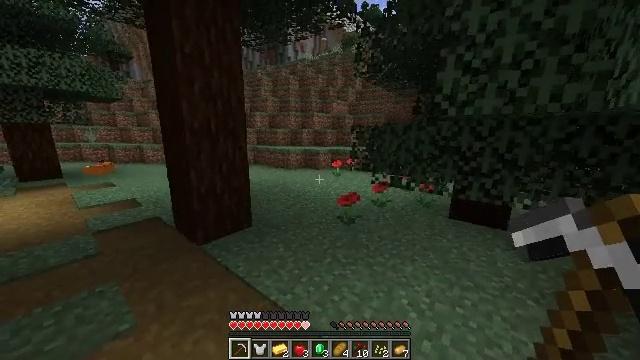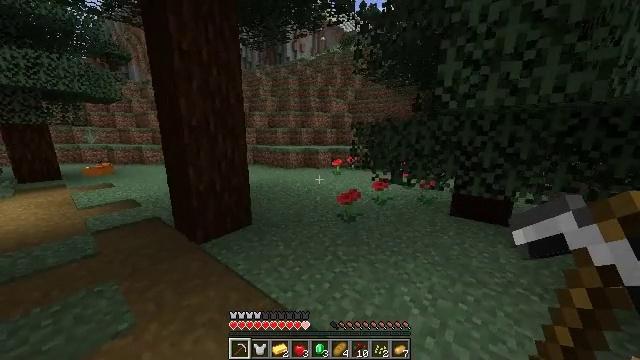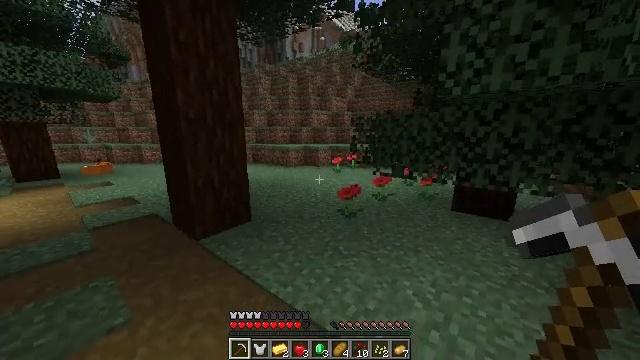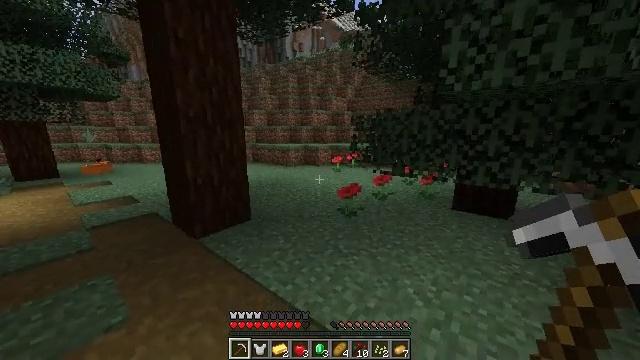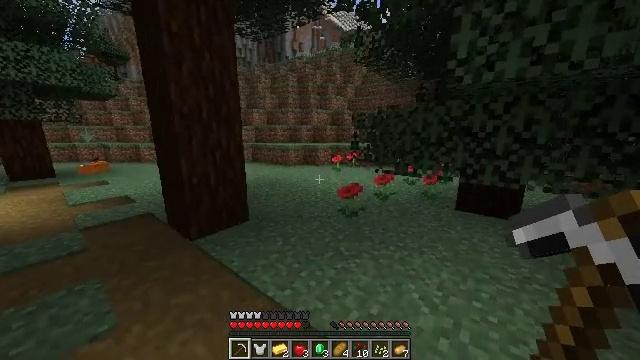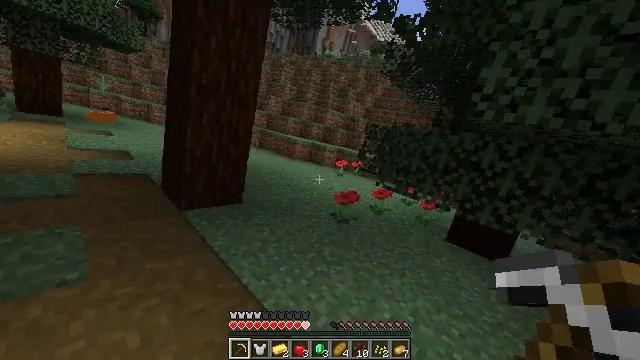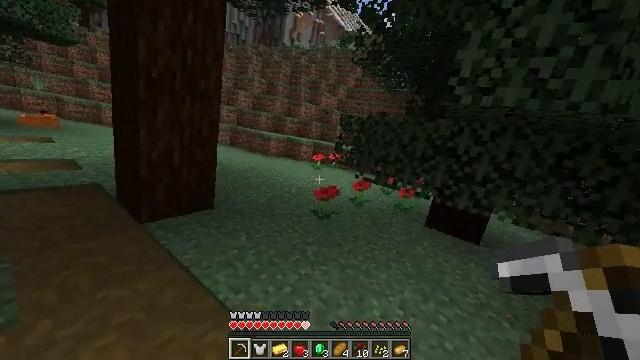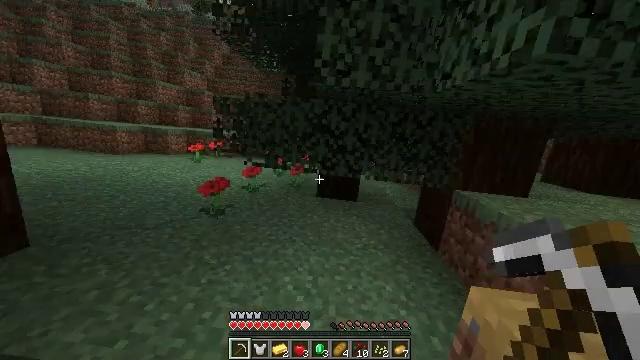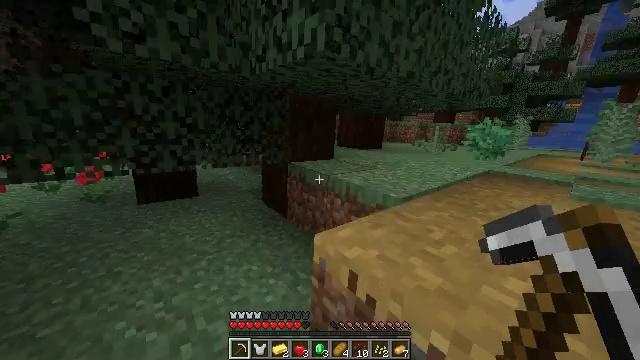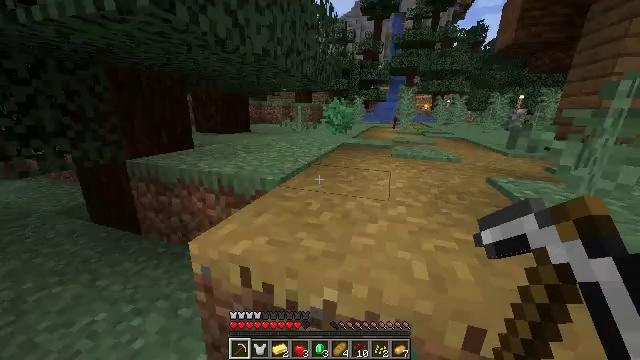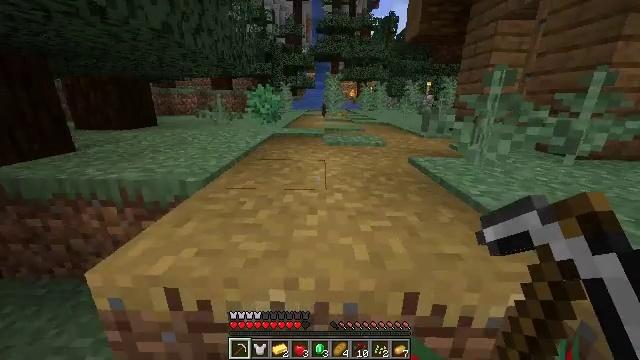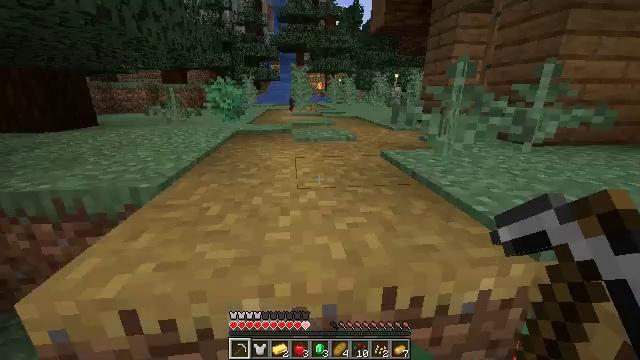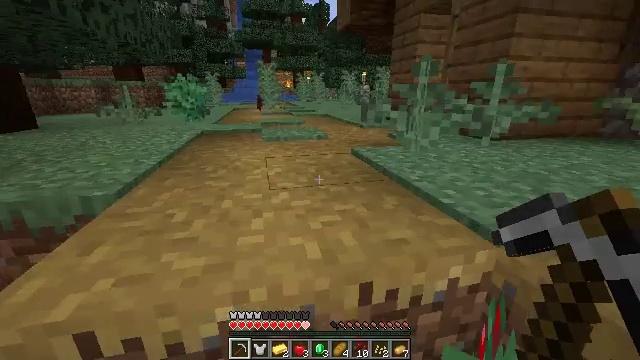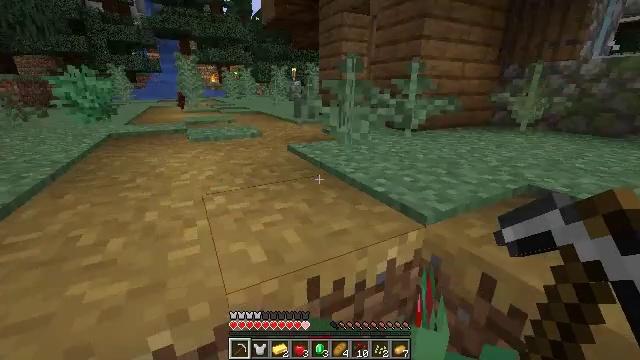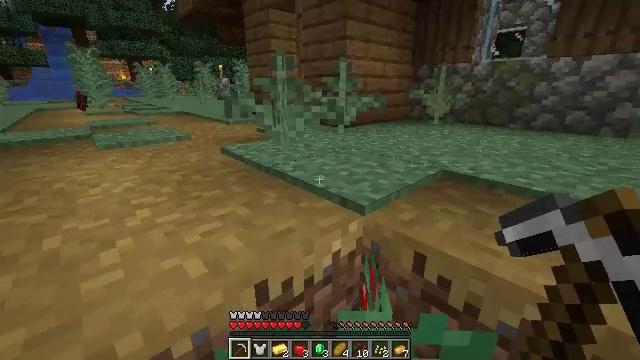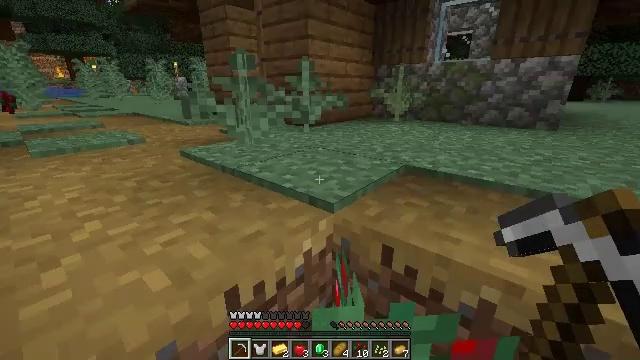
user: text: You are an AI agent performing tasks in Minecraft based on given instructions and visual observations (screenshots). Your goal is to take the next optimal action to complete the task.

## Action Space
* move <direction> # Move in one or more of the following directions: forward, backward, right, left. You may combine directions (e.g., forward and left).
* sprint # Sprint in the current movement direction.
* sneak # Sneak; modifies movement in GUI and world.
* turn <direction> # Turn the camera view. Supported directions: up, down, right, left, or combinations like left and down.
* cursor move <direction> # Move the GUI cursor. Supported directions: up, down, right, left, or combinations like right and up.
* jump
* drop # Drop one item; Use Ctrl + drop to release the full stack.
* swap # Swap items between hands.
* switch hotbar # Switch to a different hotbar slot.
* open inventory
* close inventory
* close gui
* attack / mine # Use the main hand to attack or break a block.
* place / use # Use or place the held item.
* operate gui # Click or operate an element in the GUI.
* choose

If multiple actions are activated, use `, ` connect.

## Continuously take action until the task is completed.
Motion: motion action
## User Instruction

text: Harvest sweet berries by mining the bush.
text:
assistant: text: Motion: move forward, sprint
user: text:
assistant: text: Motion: move forward, sprint
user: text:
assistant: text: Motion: move forward, sprint
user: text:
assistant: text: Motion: move forward, sprint
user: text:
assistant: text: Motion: move forward, sprint
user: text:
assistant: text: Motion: move forward, sprint, turn right
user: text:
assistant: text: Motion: move forward, turn right
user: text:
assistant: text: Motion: turn right and down
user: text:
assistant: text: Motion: turn right and down
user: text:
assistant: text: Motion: turn right and down
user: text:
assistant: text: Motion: turn right
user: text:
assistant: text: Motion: turn right
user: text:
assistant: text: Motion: turn right
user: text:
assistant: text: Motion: turn right
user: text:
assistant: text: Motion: turn right
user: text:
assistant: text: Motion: no_op
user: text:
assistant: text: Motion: no_op
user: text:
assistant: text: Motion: no_op
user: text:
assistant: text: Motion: move right
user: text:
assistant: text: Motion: move right
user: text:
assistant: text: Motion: move right, turn right
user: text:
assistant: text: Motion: move right, turn right
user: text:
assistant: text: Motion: move right, turn right
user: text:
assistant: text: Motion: turn down
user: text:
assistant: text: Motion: turn left and down
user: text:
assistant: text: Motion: move back, turn left and down
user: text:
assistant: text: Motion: move back, turn left and down
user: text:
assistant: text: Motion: move back, turn left and down
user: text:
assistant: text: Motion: move back, turn left
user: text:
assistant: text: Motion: move back, turn left